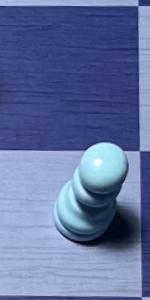
Label: Pawn_White